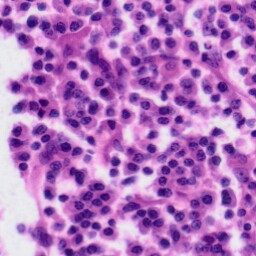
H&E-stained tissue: Tonsil